Interaction volume radius: 5 \u00c5
Interaction volume height: 15 \u00c5
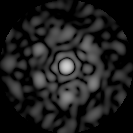
Disorder parameter: 0.6901